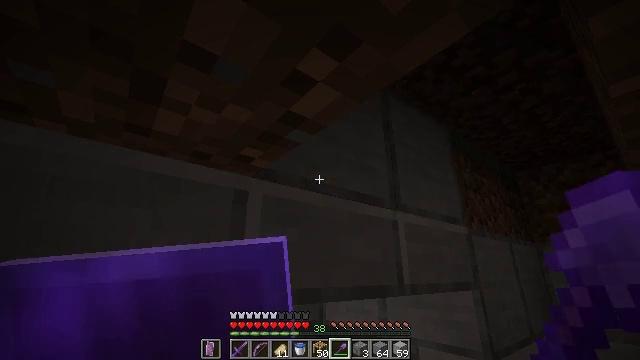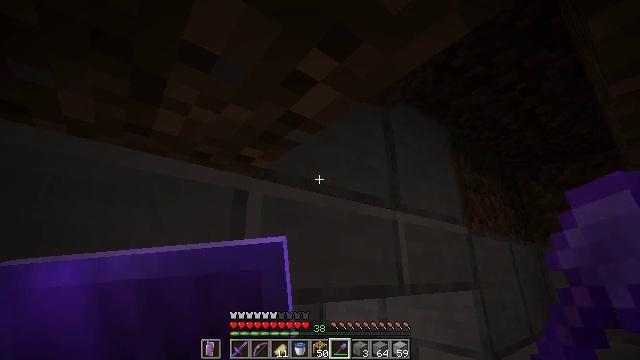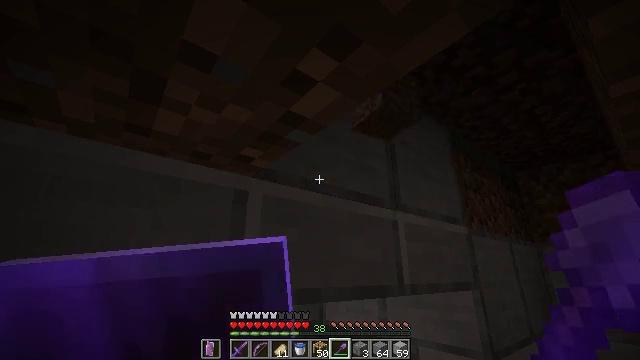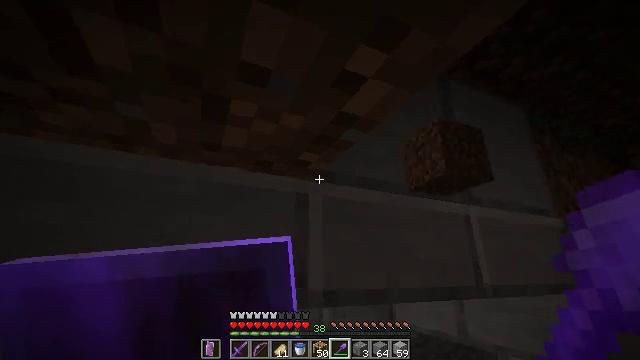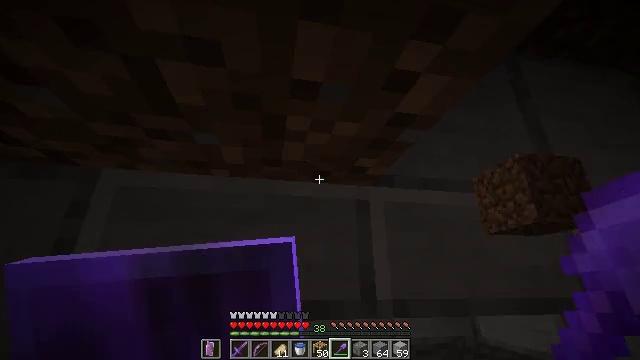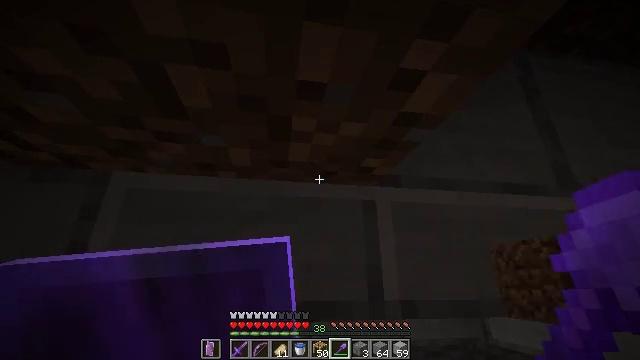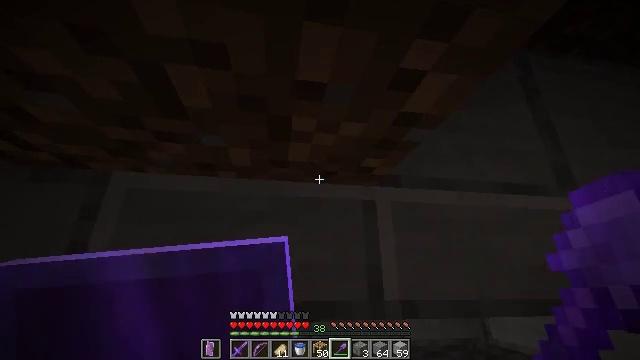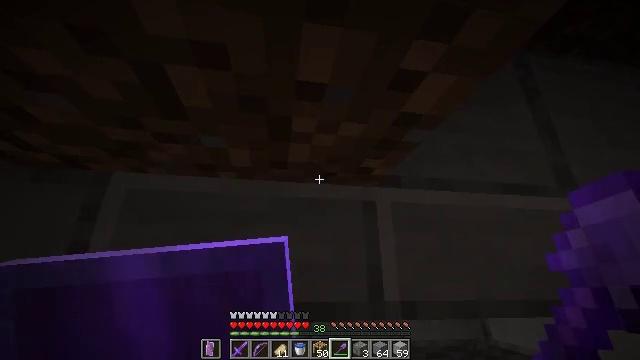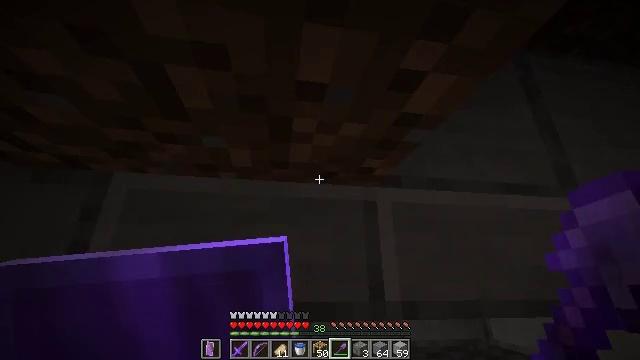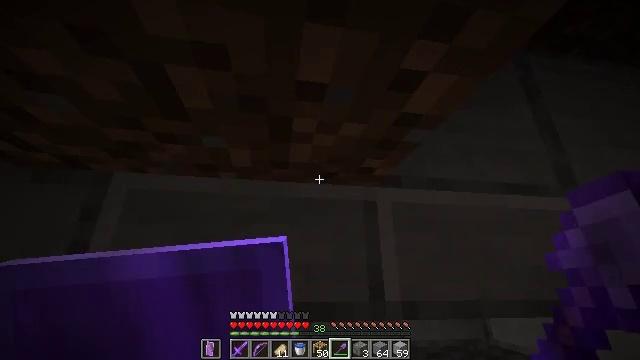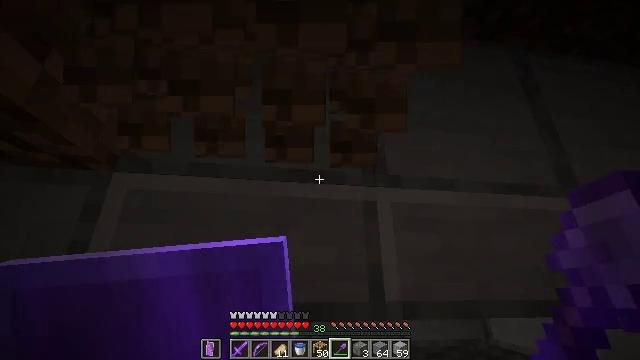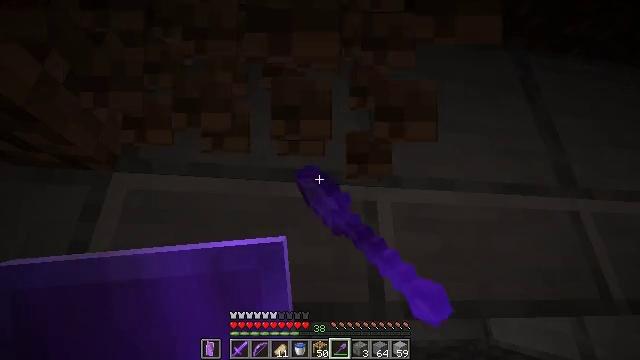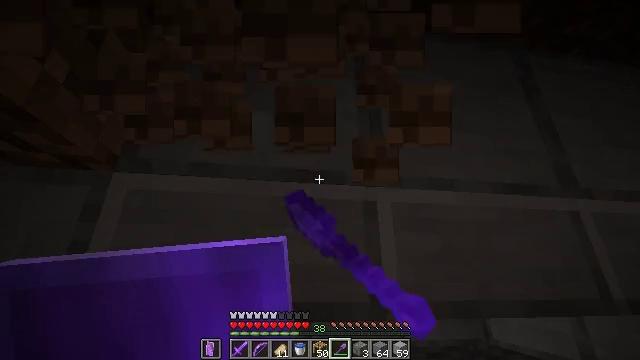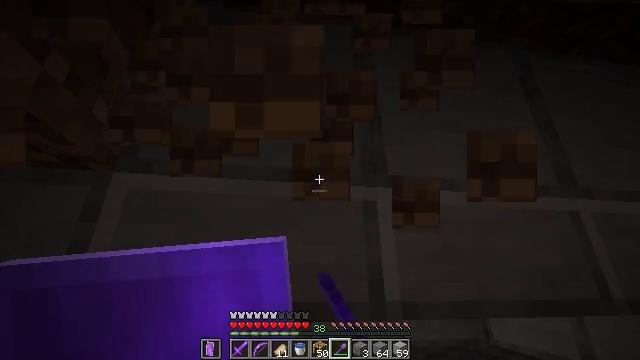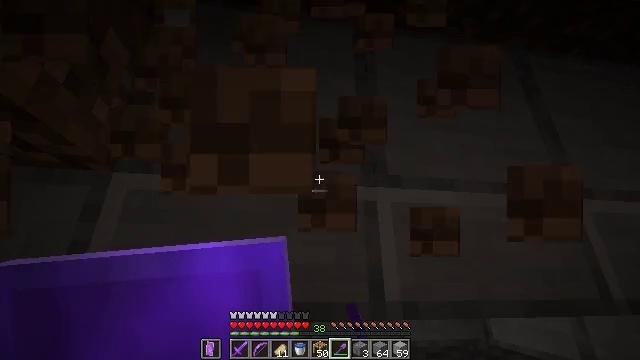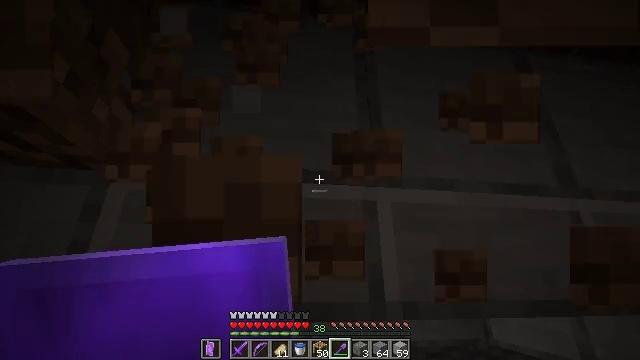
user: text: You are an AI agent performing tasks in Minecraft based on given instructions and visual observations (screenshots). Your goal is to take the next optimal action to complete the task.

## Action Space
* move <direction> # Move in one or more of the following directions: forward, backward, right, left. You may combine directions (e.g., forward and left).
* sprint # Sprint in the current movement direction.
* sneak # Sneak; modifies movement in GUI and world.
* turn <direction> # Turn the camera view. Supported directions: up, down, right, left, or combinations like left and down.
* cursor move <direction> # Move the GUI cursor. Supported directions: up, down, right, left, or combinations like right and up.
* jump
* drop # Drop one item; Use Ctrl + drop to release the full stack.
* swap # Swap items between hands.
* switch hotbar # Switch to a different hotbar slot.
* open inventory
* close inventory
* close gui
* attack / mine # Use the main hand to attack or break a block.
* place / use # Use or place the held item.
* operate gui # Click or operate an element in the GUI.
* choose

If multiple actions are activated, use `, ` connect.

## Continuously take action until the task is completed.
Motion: motion action
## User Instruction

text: Get dirt block.
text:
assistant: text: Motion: no_op
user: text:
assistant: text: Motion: no_op
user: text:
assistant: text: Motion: turn left
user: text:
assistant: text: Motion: turn left and up
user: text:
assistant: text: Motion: turn left
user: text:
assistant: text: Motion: no_op
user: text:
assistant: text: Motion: no_op
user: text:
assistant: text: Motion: no_op
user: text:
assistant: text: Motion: no_op
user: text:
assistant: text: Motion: attack / mine
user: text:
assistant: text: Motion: attack / mine
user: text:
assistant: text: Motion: attack / mine
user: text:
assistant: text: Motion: no_op
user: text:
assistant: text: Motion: no_op
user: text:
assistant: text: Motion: no_op
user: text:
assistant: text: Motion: no_op
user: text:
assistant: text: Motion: no_op
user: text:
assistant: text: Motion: turn left
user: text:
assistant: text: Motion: turn left
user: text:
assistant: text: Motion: turn left
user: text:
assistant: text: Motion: turn left
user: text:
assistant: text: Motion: turn left
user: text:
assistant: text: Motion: turn left
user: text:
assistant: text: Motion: turn left
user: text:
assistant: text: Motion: turn left
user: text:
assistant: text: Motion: no_op
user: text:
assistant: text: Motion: no_op
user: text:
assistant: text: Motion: attack / mine
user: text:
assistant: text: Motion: attack / mine
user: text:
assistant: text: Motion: no_op